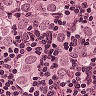
Metastatic tissue present: yes